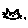
Label: cat